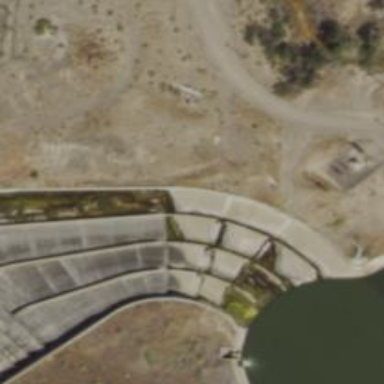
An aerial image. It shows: Spillway within waterway.